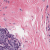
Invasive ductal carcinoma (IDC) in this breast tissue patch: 0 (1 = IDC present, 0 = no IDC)